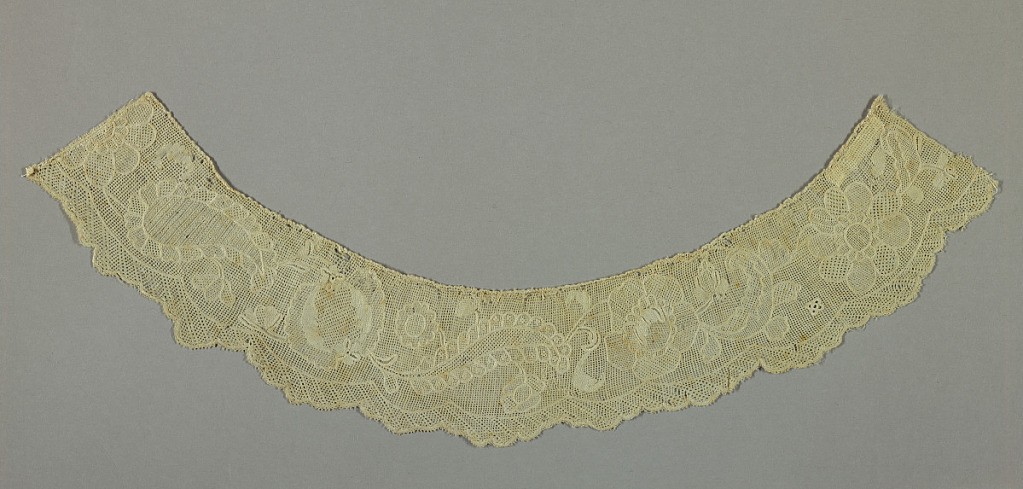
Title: Collar
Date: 18th century
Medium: linen Technique: plain weave embroidered with deflected element work
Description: Collar with a slightly scalloped edge showing design of large flowers and buds with curving leaves.